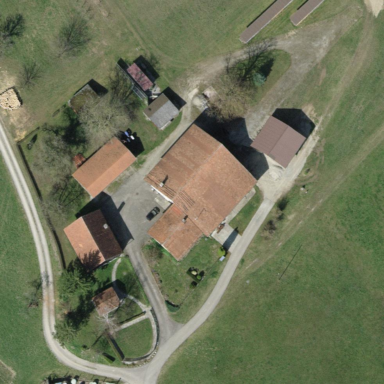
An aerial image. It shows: Farmyard area.